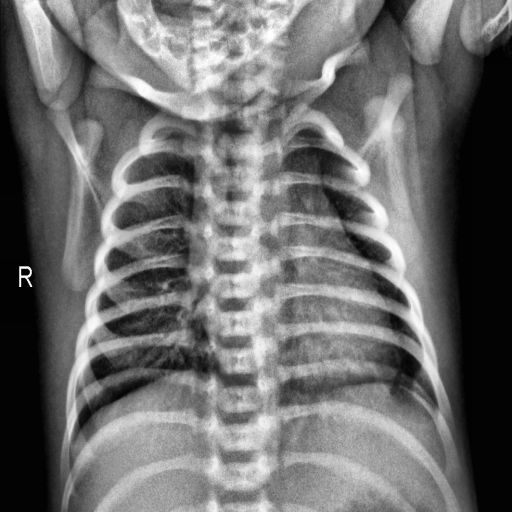
Finding: NORMAL